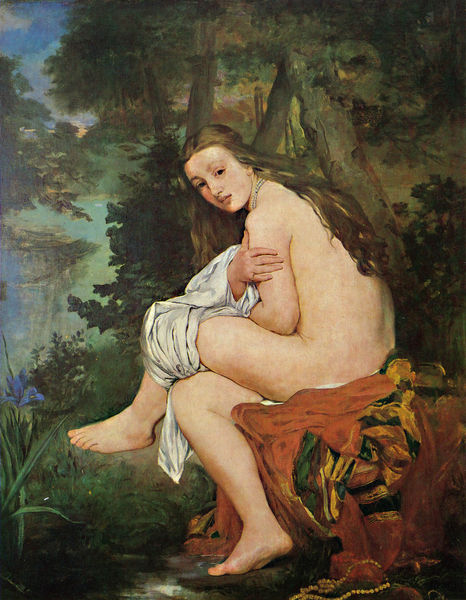
Titel: La nymphe surprise, Die überraschte Nymphe
Künstler: Édouard Manet
Standort: Buenos Aires
Institution: Museo Nacional de Bellas Artes
Schlagwörter: akt, baum, blau, blätter, fuß, gemälde, hand, haut, himmel, körper, laub, meer, nackt, schatten, vogel, wasser, weiß, baden, badende, bäume, fluss, frauen, gelb, grün, impressionismus, landschaft, mädchen, see, sitzen, teich, ufer, äste, blume, braun, finger, frankreich, frau, haar, hell, holz, kleid, licht, mund, orange, rücken, schwarz, blick, blüte, dame, gras, rot, tuch, wiese, wolke, malerei, blond, jung, arm, arme, augen, gesicht, inkarnat, kleidung, lang, mensch, stein, portrait, porträt, schauen, öl, ast, baumstamm, kalt, natur, schilf, spiegelung, stamm, gebüsch, gewässer, gewand, haare, lange haare, mantel, realismus, sitzend, stoff, tücher, decke, pflanze, pflanzen, perlen, rosa, scheitel, schön, voyeur, wald, brunnen, weiher, beine, bein, füße, klar, seitlich, sommer, liebe, frauenakt, umrisse, italien, kette, nebel, klein, linien, picknick, moment, ölgemälde, angst, stämme, sitzende, zopf, handtuch, manet, halbnackt, junge frau, laken, nackte, scham, schenkel, nazarener, ring, halskette, waldrand, bad, waschen, barfuss, courbet, unbekleidet, bedeckt, lichtung, nakt, schönheit, groß, jungfrau, verbergen, lilie, gedreht, gesciht, leib, halbprofil, iris, freiheit, nymphe, müde, überschlagen, freien, schüchtern, stumpf, blaß, rote, testament, augenblick, schreck, alten, überrascht, weiblichkeit, bathseba, susanna, beschämt, schützen, nakte, bildmitte, überraschung, verwunderung, schöm, beine überschlagen, haate, frivol, susannah, scht, schöne, ketter, schutzlos, auffällig bauschige, badegast, edle stoffe, fing, suanna im bade, susanna in dem bade